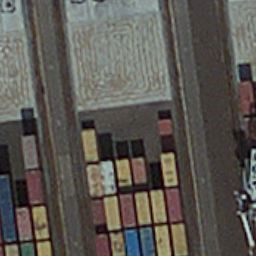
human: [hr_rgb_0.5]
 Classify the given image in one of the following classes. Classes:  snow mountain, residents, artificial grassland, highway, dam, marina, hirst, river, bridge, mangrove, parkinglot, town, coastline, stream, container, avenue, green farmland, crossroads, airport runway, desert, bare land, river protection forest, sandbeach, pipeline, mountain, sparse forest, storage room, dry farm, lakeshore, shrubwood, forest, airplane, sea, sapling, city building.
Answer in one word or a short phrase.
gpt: container